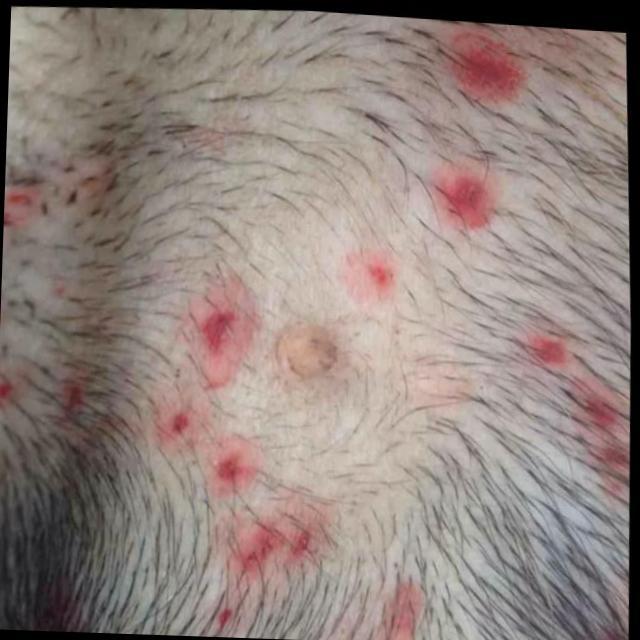
Canine ringworm (Dermatophytosis) — fungal infection caused by Microsporum or Trichophyton. Presents with circular alopecia, scaling, crusting, and broken hairs.